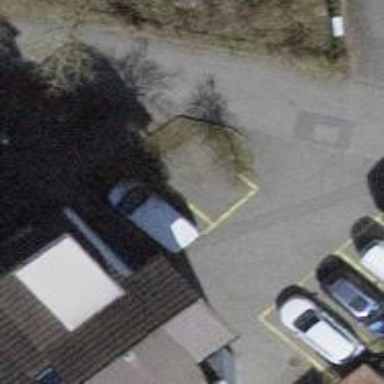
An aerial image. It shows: Bicycle rental service.